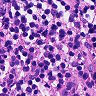
Metastatic tissue present: no